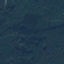
Land use / land cover class: Forest